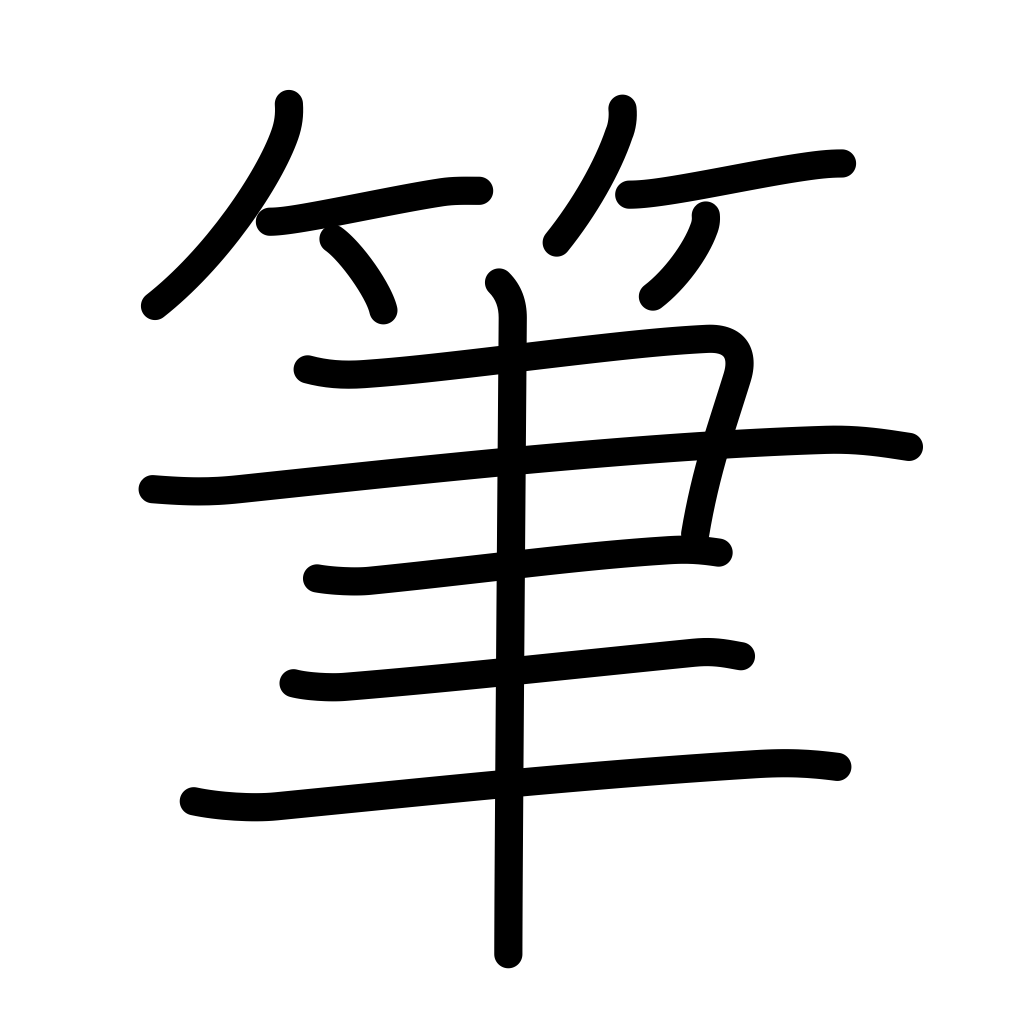
Meaning: writing brush, writing, painting brush, handwriting